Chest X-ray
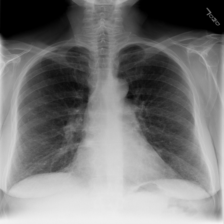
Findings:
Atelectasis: negative
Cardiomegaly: negative
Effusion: negative
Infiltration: negative
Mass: negative
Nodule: negative
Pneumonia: negative
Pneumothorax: negative
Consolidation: negative
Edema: negative
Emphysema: negative
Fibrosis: negative
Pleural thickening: negative
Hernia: negative